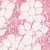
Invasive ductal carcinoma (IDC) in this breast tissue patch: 0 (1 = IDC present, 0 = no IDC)